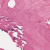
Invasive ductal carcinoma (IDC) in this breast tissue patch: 0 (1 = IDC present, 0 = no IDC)